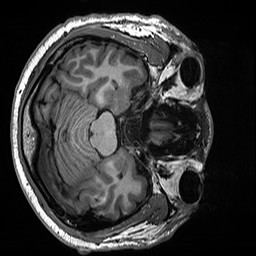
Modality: T1w
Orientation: axial
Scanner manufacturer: siemens
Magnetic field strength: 3 T
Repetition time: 2.5 s
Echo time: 0.00299 s